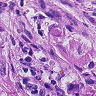
Metastatic tissue present: yes